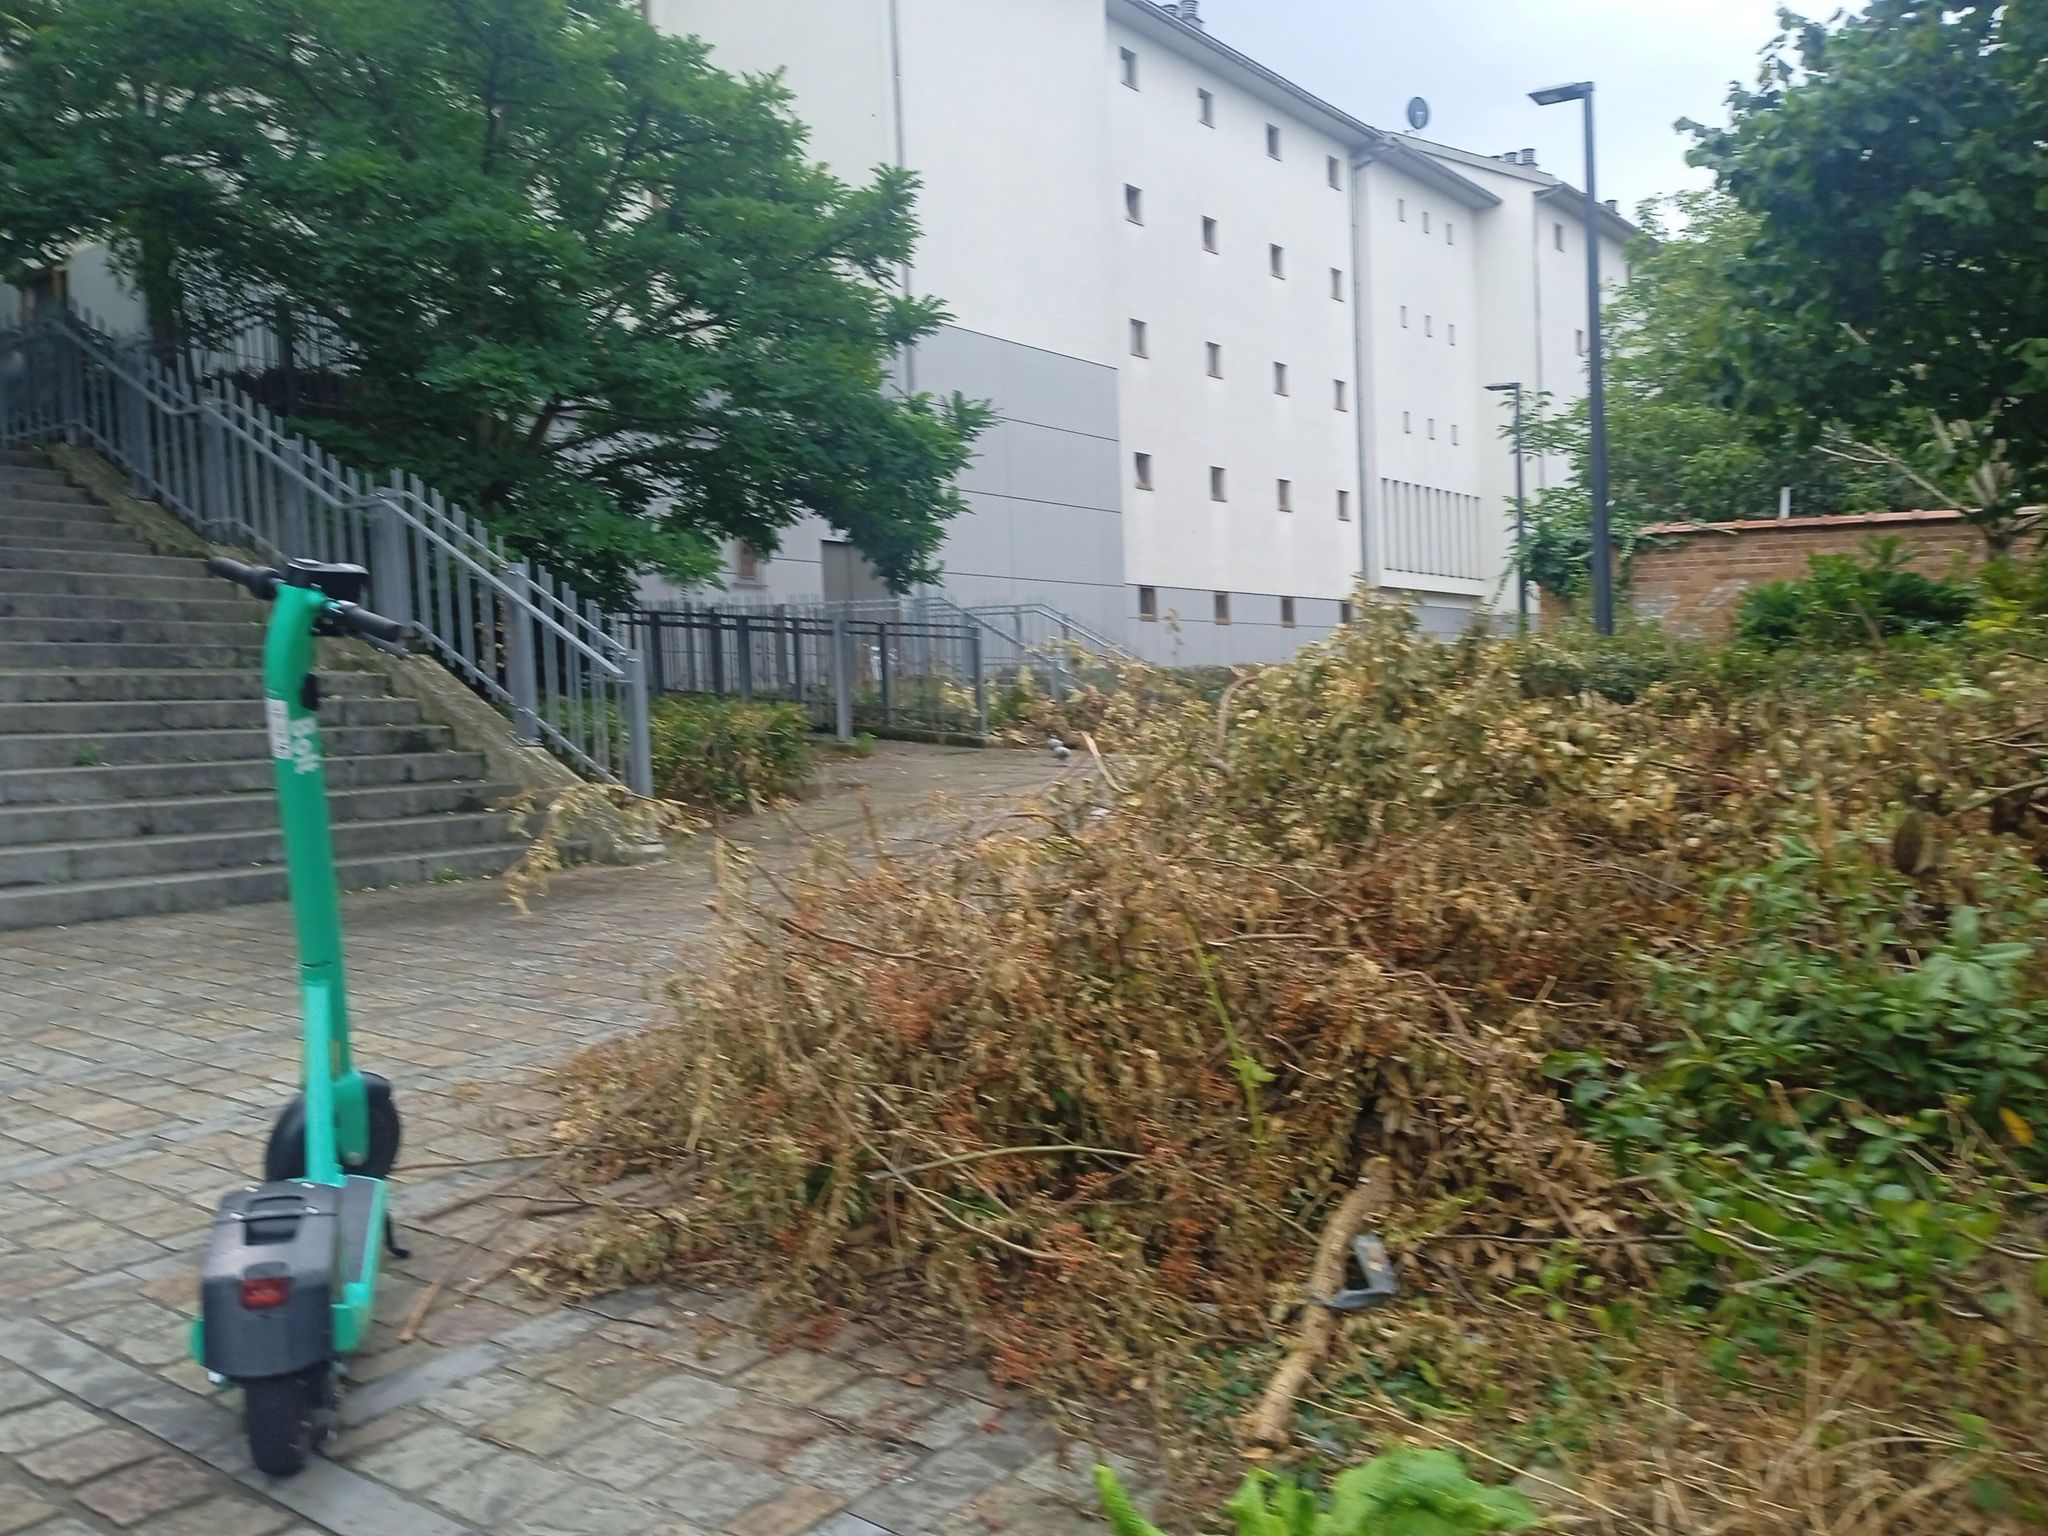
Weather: clear
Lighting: day
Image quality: good
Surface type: walking surface
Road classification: service, steps
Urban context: urban centre
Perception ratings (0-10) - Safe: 5.34, Lively: 3.11, Beautiful: 0.43, Boring: 5.64, Depressing: 4.27, Wealthy: 3.87